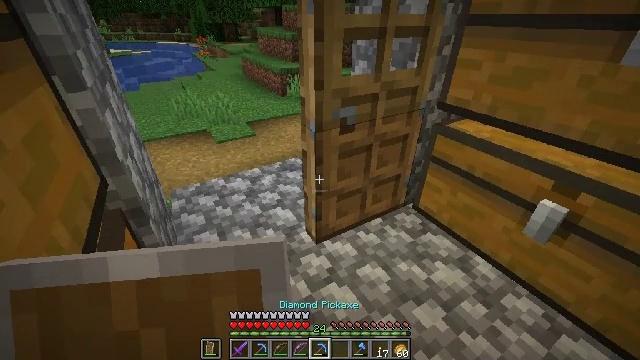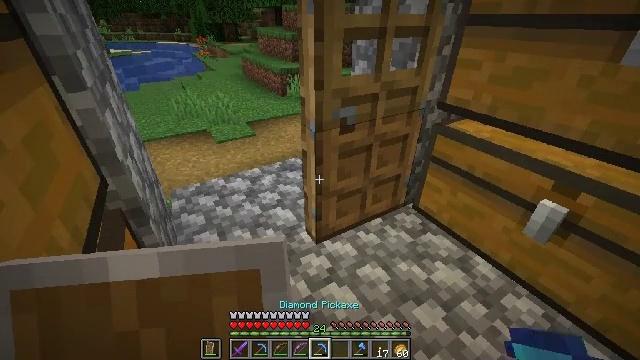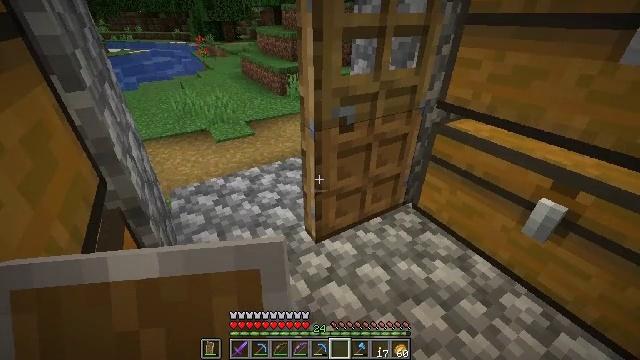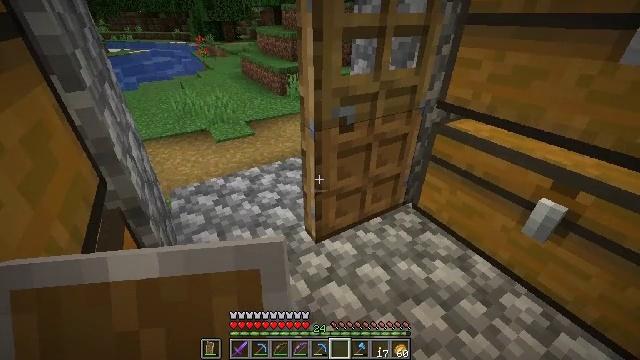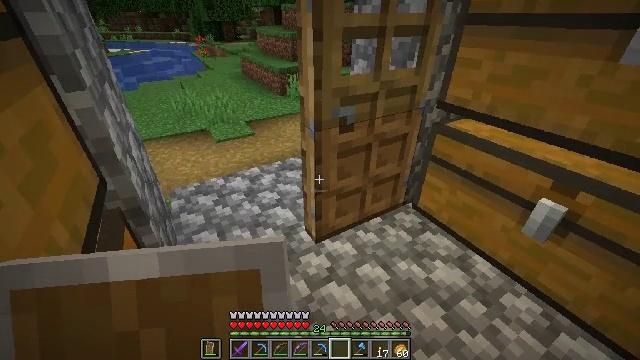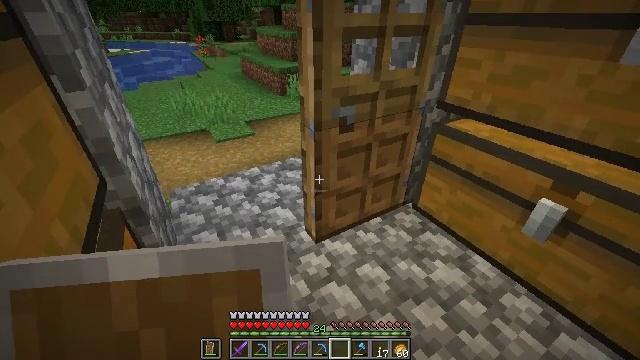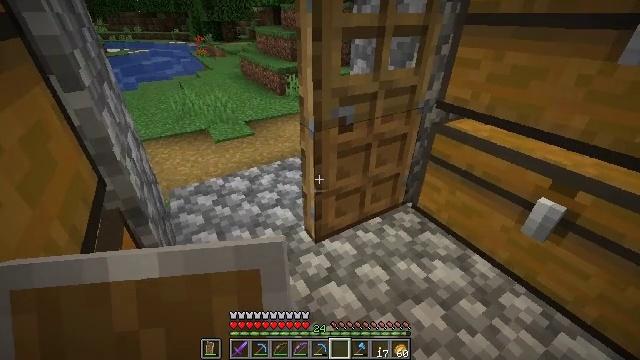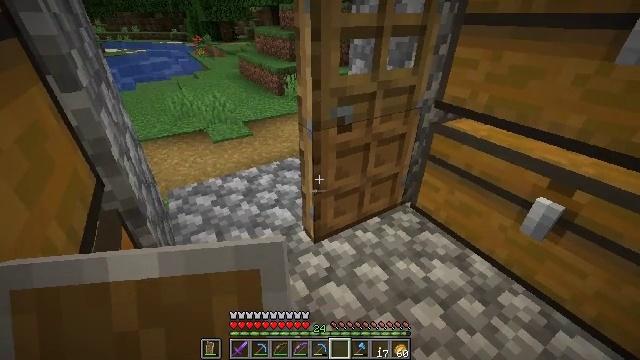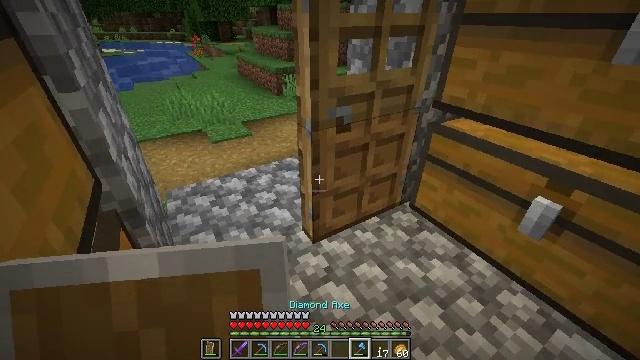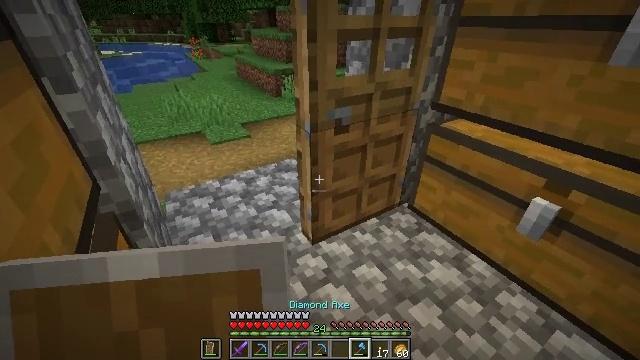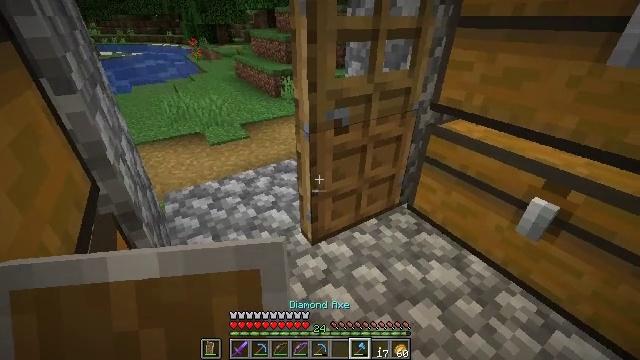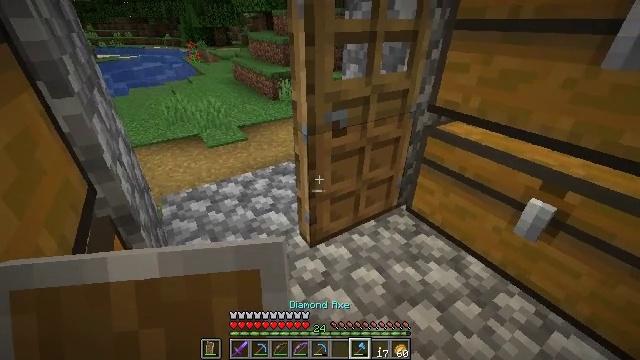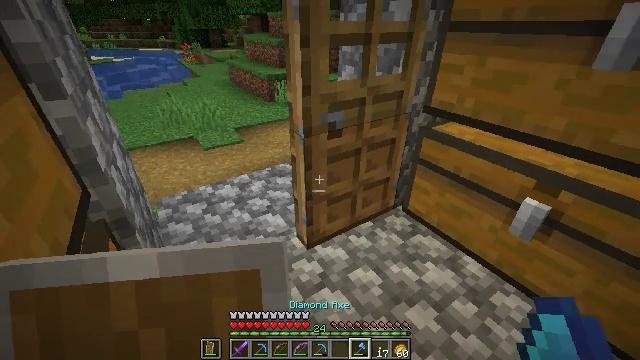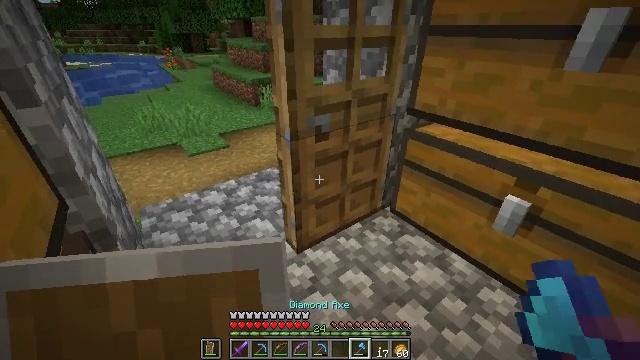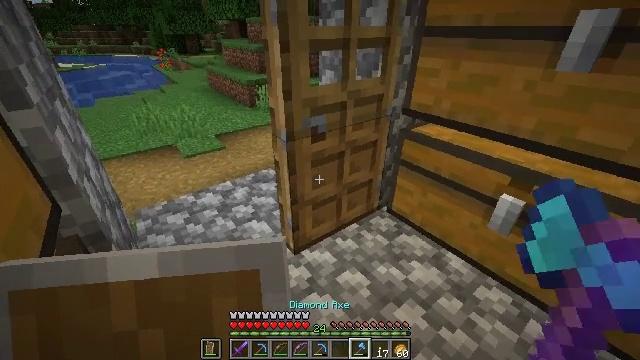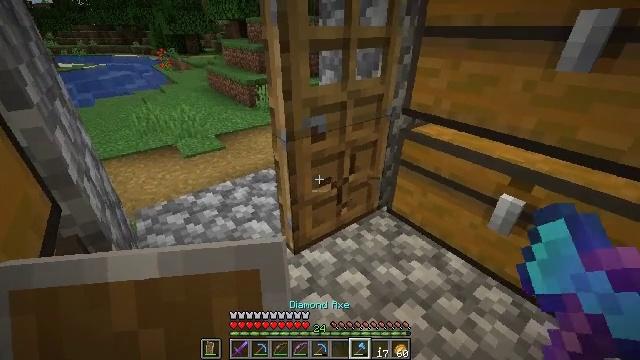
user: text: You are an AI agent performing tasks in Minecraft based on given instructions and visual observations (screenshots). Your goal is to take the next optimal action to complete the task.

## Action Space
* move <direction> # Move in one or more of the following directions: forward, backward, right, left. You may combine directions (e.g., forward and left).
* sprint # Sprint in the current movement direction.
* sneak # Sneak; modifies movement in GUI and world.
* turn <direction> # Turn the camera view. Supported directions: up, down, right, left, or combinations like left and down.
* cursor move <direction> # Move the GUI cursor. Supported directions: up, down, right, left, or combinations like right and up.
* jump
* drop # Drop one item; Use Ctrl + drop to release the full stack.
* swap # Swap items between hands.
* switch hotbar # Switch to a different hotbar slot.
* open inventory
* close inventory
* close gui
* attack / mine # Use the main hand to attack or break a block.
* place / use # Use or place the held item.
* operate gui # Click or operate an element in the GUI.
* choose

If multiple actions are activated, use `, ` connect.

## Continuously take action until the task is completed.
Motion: motion action
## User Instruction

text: Mine the oak door to pick it up.
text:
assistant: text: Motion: no_op
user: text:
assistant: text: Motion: no_op
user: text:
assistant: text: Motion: no_op
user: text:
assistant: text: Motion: no_op
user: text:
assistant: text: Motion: no_op
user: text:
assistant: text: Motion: no_op
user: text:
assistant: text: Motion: no_op
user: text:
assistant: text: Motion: no_op
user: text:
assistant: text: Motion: no_op
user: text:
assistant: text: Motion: no_op
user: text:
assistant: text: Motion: no_op
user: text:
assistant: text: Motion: no_op
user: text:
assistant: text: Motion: turn right
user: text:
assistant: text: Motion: no_op
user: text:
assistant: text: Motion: attack / mine
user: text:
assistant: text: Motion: attack / mine
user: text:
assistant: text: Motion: attack / mine
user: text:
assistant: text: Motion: attack / mine
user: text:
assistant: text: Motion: attack / mine
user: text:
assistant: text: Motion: attack / mine
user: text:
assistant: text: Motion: attack / mine
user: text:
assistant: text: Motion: attack / mine